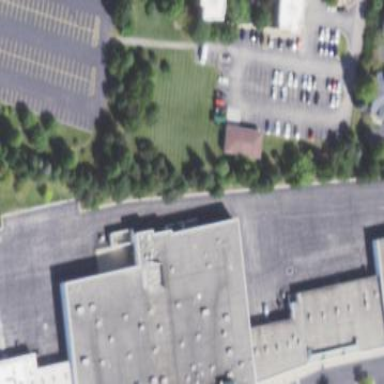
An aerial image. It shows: Retail building.